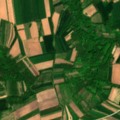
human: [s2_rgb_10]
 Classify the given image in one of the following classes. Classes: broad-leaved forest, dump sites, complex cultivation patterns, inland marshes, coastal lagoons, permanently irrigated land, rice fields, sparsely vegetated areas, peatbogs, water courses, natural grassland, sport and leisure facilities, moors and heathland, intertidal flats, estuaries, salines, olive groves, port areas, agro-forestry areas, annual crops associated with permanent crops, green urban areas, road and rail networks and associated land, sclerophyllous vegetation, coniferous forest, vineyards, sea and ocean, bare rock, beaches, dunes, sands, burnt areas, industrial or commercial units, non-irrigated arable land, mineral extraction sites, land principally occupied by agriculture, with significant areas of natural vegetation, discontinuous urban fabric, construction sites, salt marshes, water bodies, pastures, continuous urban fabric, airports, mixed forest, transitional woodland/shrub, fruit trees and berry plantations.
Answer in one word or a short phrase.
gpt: non-irrigated arable land, complex cultivation patterns, broad-leaved forest